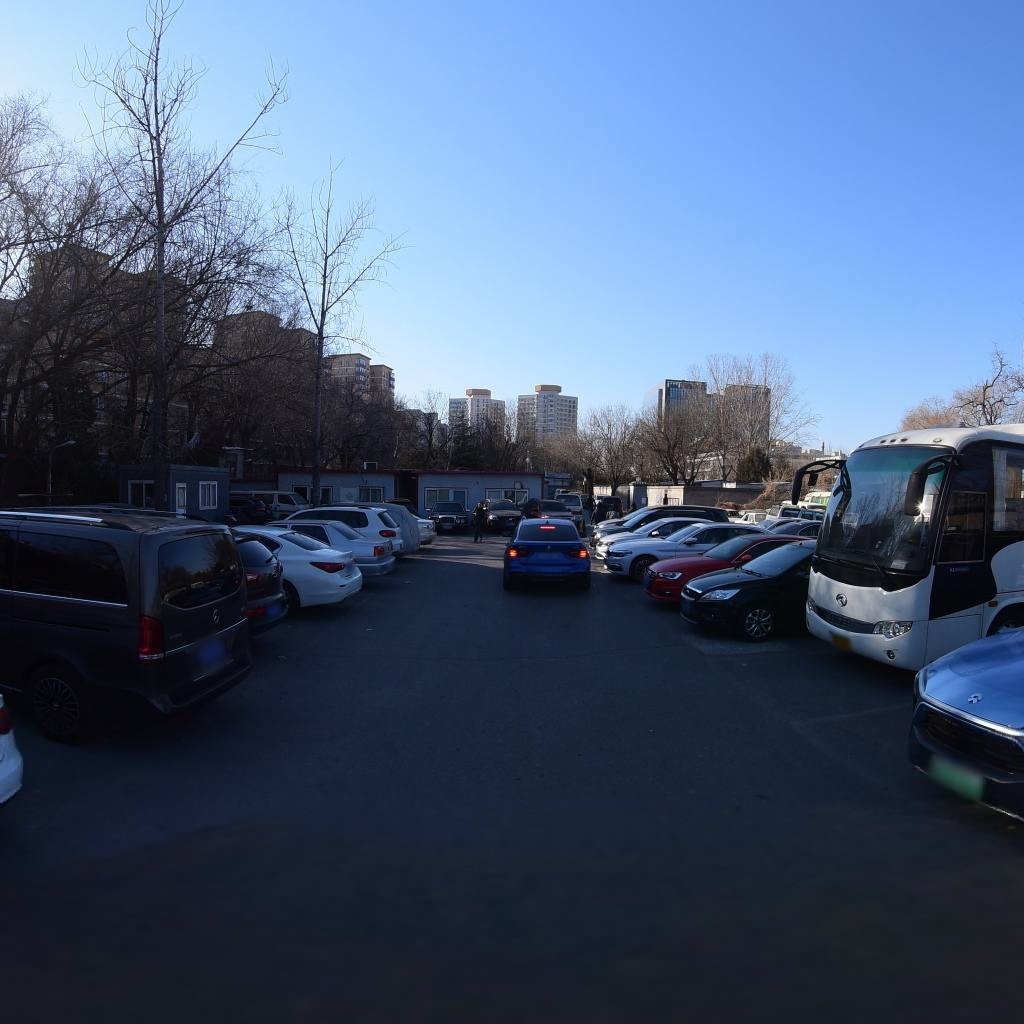
Region: Dongcheng
Road damage annotations: transverse crack